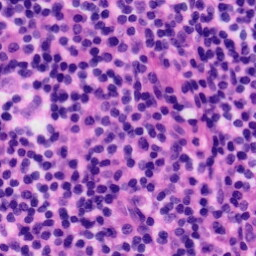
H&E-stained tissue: Tonsil